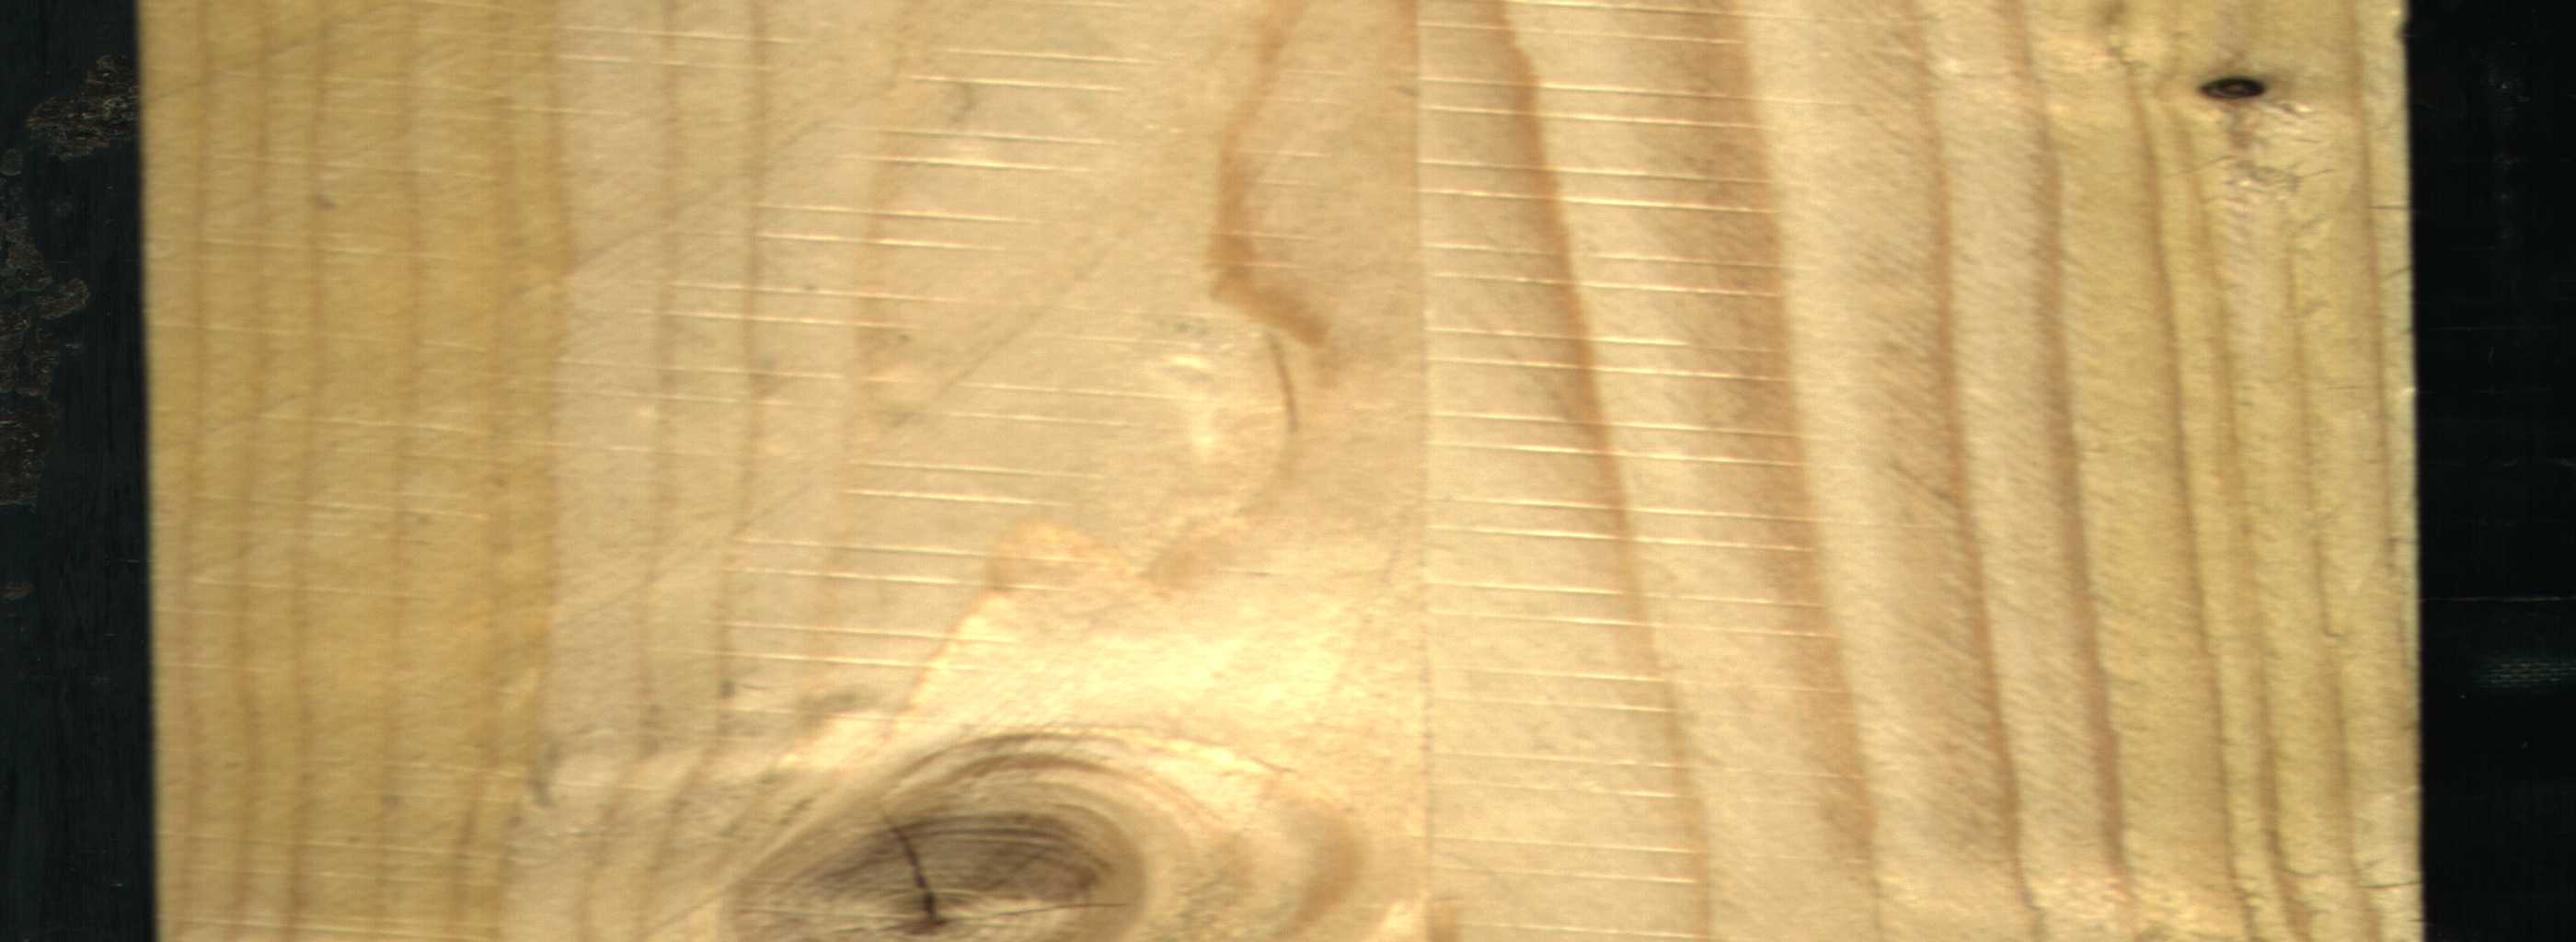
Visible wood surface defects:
knot_with_crack
Dead_Knot